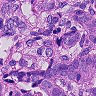
Metastatic tissue present: yes